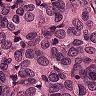
Metastatic tissue present: yes